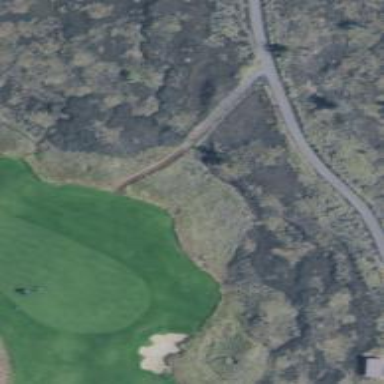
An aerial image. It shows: Footway that doubles as golf path.